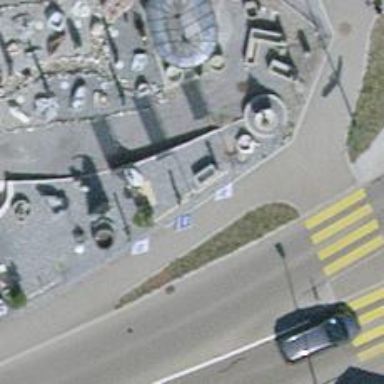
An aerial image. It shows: Advertising flagpole.